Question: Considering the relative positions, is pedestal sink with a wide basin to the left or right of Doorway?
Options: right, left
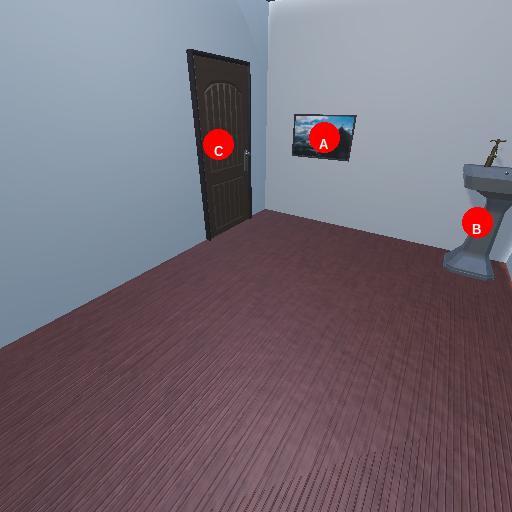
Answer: right